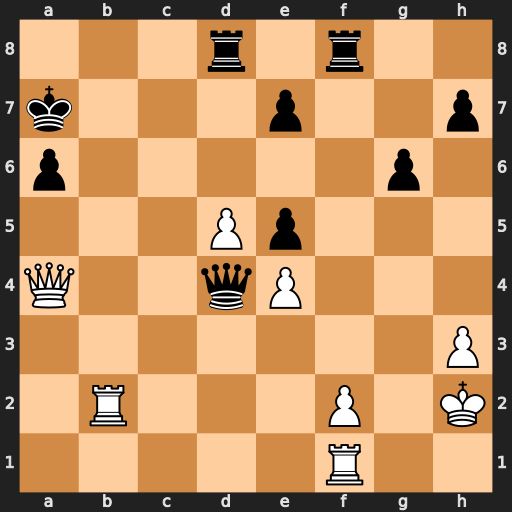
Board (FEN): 3r1r2/k3p2p/p5p1/3Pp3/Q2qP3/7P/1R3P1K/5R2
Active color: w
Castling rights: -
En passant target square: -
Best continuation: Qxa6+ Kxa6 Ra1+ Qa4 Rxa4#